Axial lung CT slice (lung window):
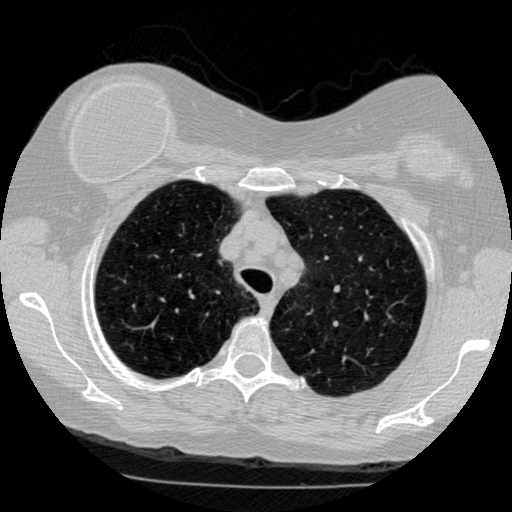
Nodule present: no